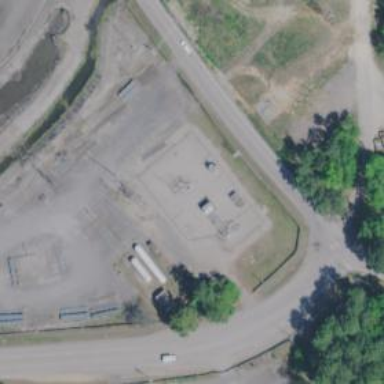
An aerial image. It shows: Industrial power substation enclosed by fence.